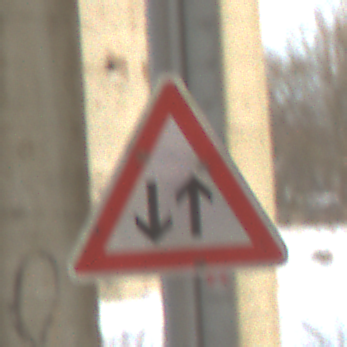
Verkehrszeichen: Gegenverkehr
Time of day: MorningAfternoon
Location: Roofed (Suburban)
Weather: PartlyCloudy
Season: Winter
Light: Natural